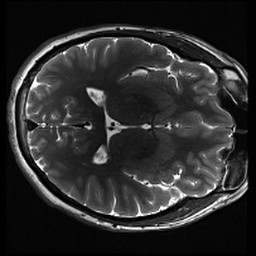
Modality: inplaneT2
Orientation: axial